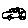
Label: car